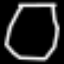
Label: octagon